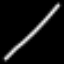
Label: line